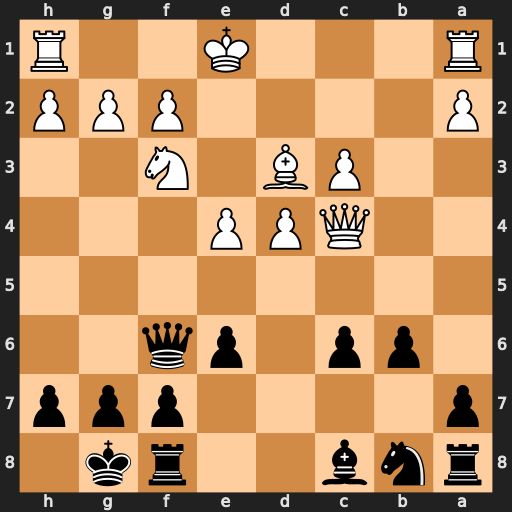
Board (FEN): rnb2rk1/p4ppp/1pp1pq2/8/2QPP3/2PB1N2/P4PPP/R3K2R
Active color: b
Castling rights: KQ
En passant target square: -
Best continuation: Ba6 Qxa6 Nxa6